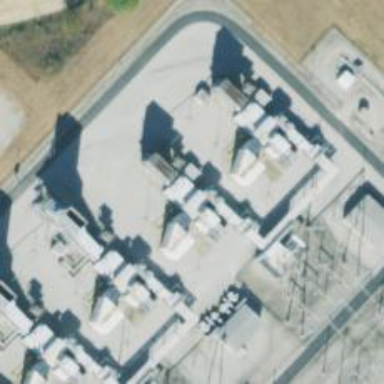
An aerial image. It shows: Generator powered by gas and oil.